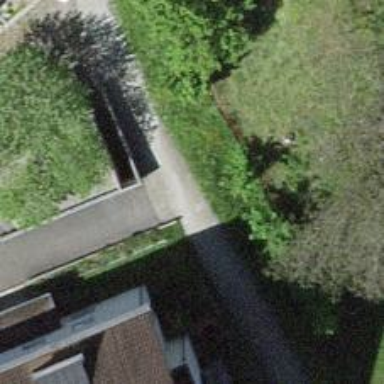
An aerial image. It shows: Asphalt footway with no sidewalk.